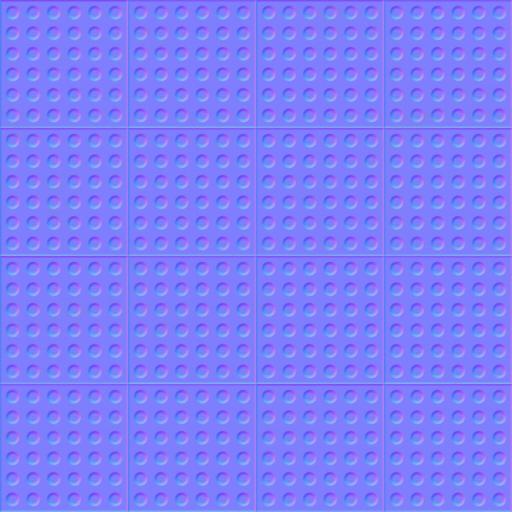
blind bright city pavement paving sidewalk tactile warning yellow